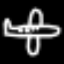
Label: airplane